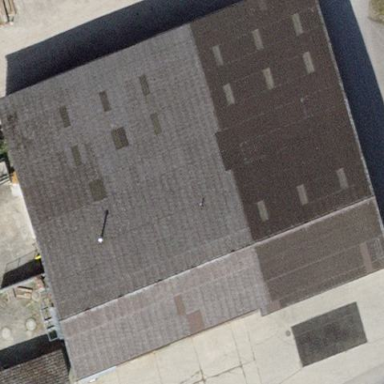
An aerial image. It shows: Rural barn.